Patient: sex M, age 45
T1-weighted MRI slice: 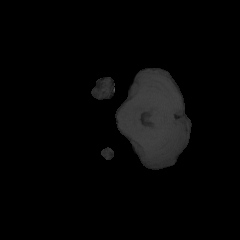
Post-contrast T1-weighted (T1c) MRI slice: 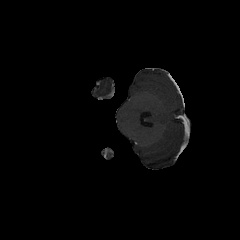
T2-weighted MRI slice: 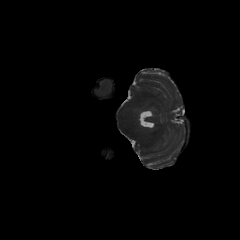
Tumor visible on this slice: no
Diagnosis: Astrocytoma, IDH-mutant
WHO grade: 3